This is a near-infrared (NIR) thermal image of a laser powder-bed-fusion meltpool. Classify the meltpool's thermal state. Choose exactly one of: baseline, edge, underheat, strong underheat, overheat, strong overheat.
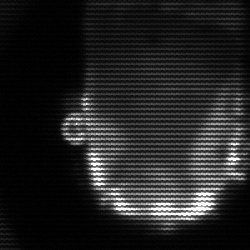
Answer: baseline